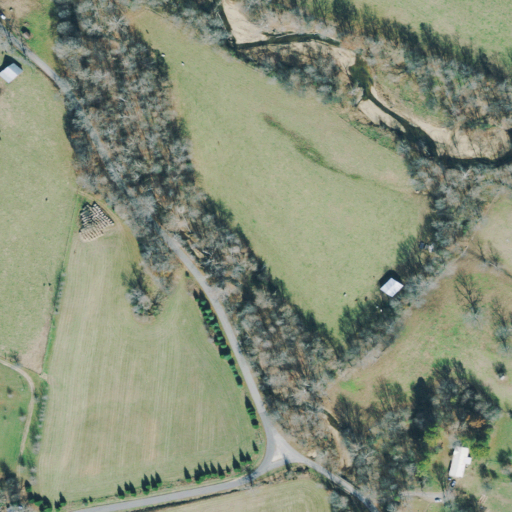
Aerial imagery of valley in Tennessee named Sheehy Hollow containing pasture, deciduous forest, open development, mixed forest, grassland, and low intensity development